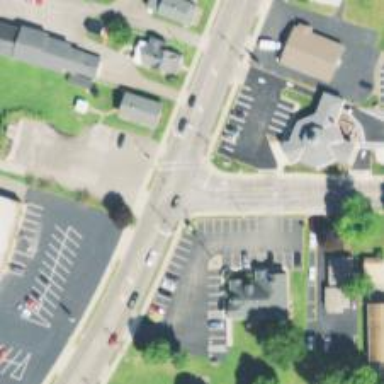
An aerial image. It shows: Marked crossing on the road.